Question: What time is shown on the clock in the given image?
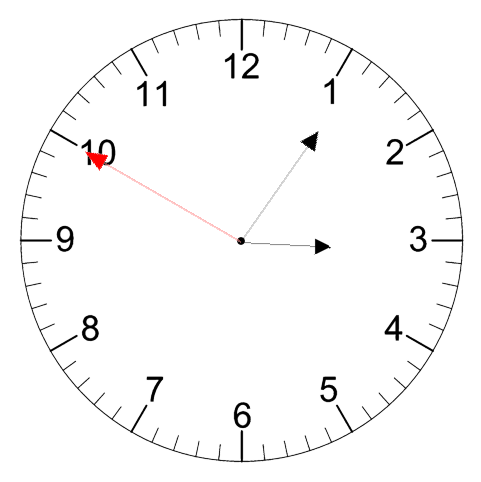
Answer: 03:05:50